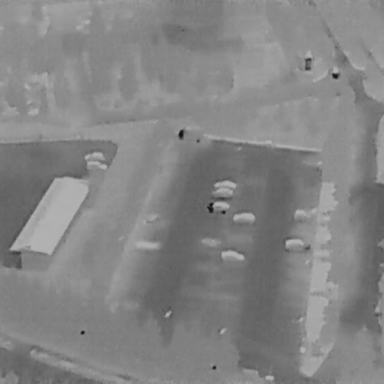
There are nine Cars in the infrared image.